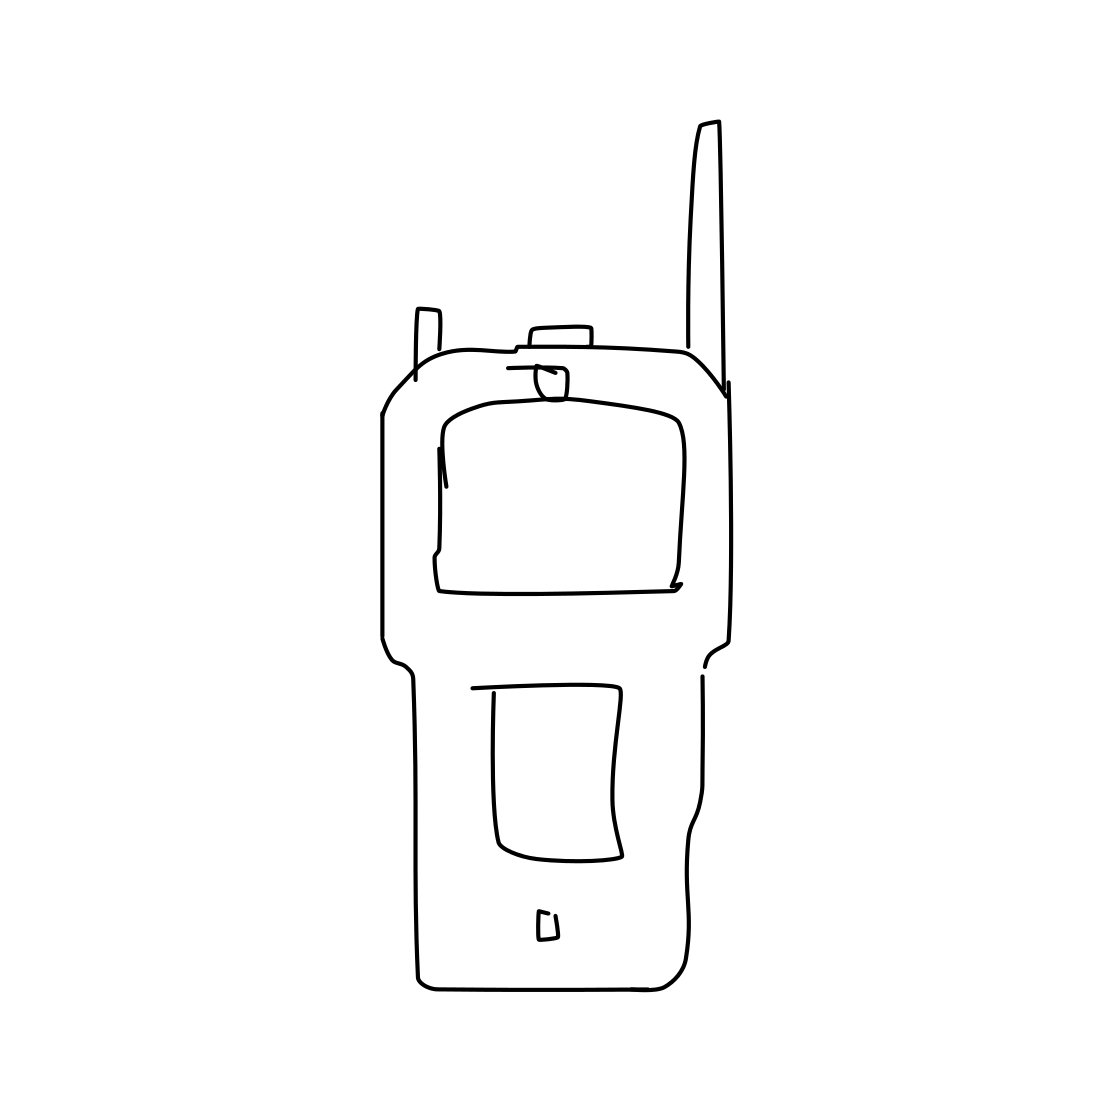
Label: walkie talkie